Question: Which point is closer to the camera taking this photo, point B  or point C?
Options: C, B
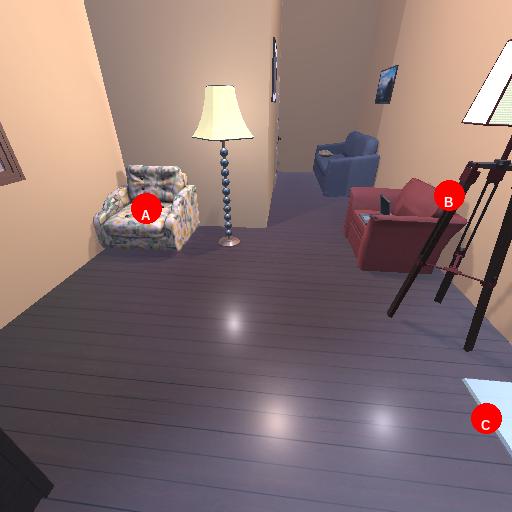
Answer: C